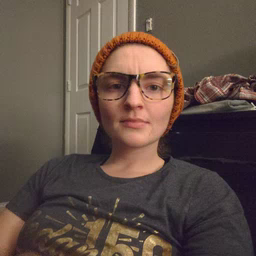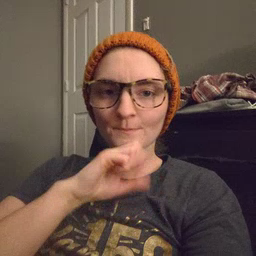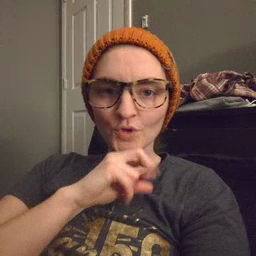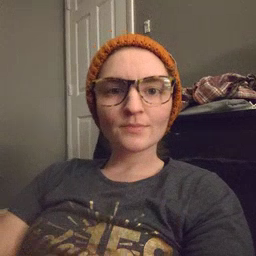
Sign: frog